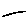
Label: line